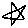
Label: star